Question: I was trying to create a password field in the form in Laravel Blade templates but the output doesn't let me enter anything and it's not showing any placeholder either. The code doesn't cause any error.
Form:
'''
{{ Form::open(array('class'=> 'forming')) }}
{{ Form::text('username','Username',array('class' => 'insi')); }}<br>
{{ Form::password('password',array('placeholder'=>'Password','class' => 'insi')); }}
{{ Form::close() }}
'''
and the output is like that. Any help?

Second Input form is for password.
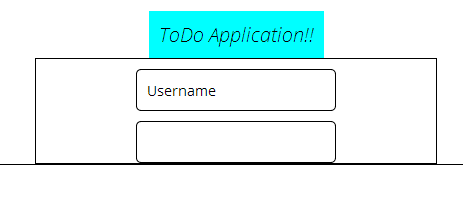
Answer: We are not seeing your generated HTML, but usually those problems are related to your HTML. For instance, you are using a CSS class 'insi', which may not letting you see the password characters.
To do a test remove/disable your CSS files from your main HTML and it probably will work fine.